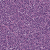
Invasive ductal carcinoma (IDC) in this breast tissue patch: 1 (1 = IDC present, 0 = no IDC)